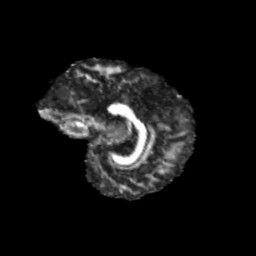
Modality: FA
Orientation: sagittal
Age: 11
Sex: male
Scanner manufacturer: siemens
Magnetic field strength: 3 T
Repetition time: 3.8 s
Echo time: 0.07 s